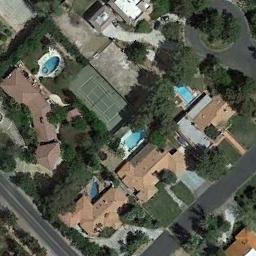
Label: tennis_court